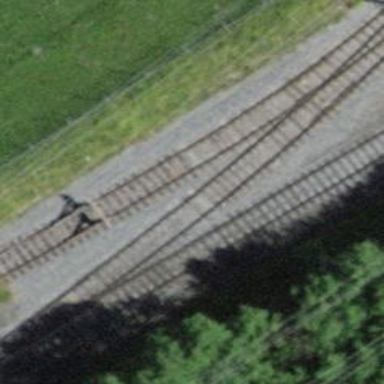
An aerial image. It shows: Single-track railway spur.